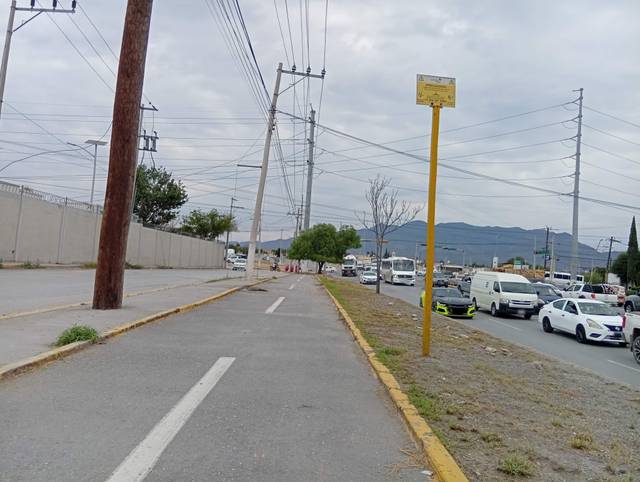
Region: Mexico
Coordinates: 25.456, -101.012